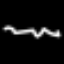
Label: squiggle